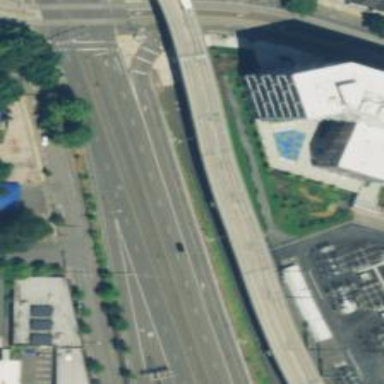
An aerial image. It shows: Bridge crossing over busway with embedded light rail rails.